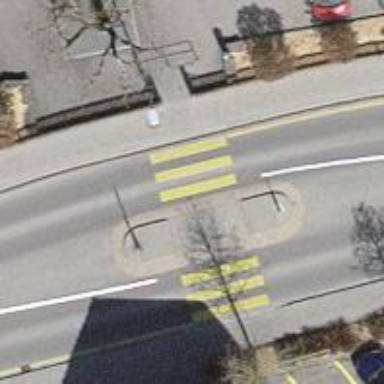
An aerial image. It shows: Marked crossing with zebra stripes on the road.